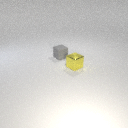
small gray rubber cube behind small yellow metal cube